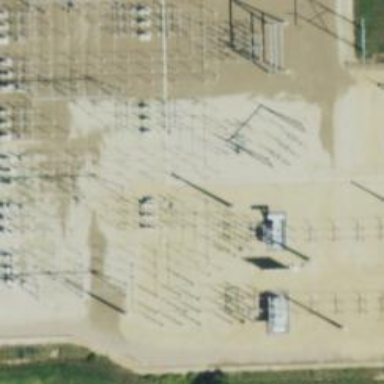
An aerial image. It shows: Switch for power supply.